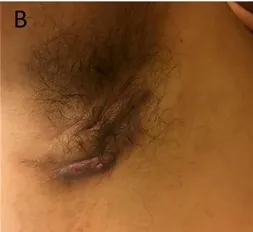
Illustrations of the case reports 1 , decrease of inflammation and suppuration 3 months after initiation of adalimumab.
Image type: medical_photograph (skin_photograph)